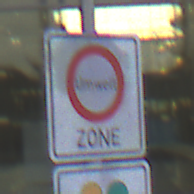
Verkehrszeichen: BeginnUmweltzone
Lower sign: FreistellungVomVerkehrsverbot2
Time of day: SunriseSunset
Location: Outdoor (Urban)
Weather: PartlyCloudy
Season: NotSpecified
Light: Natural